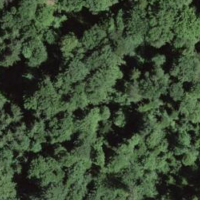
EUNIS habitat code: 41
Species observed at this site:
Dendrocopos major
Troglodytes troglodytes